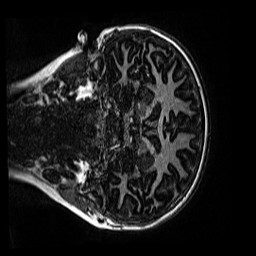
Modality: MP2RAGE
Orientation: coronal
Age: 13
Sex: female
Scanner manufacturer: siemens
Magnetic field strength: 3 T
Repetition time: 4 s
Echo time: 0.00299 s